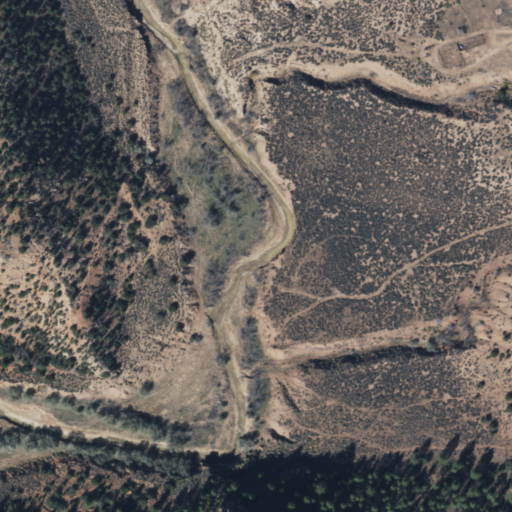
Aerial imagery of valley in Arizona named Oak Spring Valley containing shrub and evergreen forest